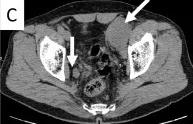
Computed tomography before and after treatment. Iliac. Arrows) lymph nodes.
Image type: radiology (ct)